【题型】填空题　【知识点】函数　【难度】medium
如图，一次函数$y = -\dfrac{\sqrt{3}}{3}x + 2\sqrt{3}$的图像与$x$轴交于点$A$，与$y$轴交于点$B$，以$M(1,0)$为圆心的$\odot M$与$y$轴相切，点$M$以每秒$2$个单位的速度从$(1,0)$向$x$轴正方向运动，同时$\odot M$的半径以每秒$\dfrac{1}{2}$个单位的速度扩大，当$M$运动了 $\underline{\qquad}$ 秒时，$\odot M$与直线$AB$只有一个公共点．

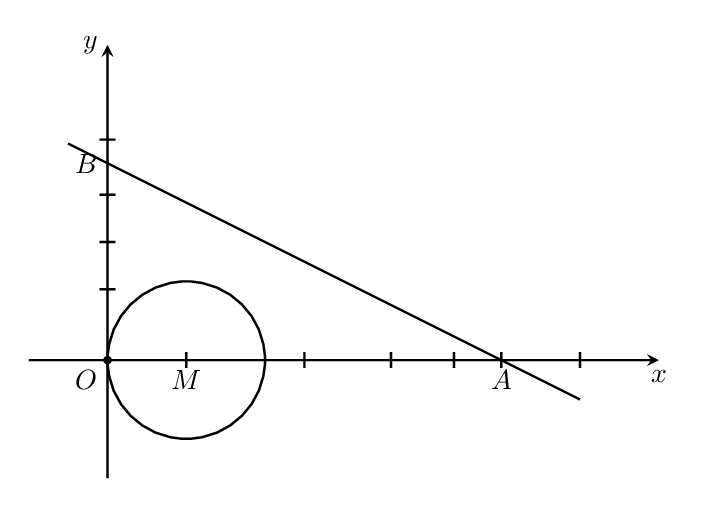
【解答】
\noindent \textbf{【答案】1 或 7}
\vspace{0.5em}
\noindent \textbf{【分析】}本题考查了一次函数与相似三角形及直线与圆的位置关系，以及切线的性质的综合应用。$M$可能在$OA$上，也可能在$OA$的延长线上，因而分两种情况进行讨论。作$M_1C \perp AB$于点$C$，则$\triangle AM_1C \sim \triangle ABO$，根据相似三角形的对应边的比相等，即可得到一个关于$t$的方程，求得$t$的值。
\vspace{0.5em}
\noindent \textbf{【详解】}解：在 $y = -\dfrac{\sqrt{3}}{3}x + 2\sqrt{3}$ 中，令 $x = 0$，则 $y = 2\sqrt{3}$，
\[
\begin{aligned}
&\text{即 }B\text{ 的坐标是 }(0, 2\sqrt{3}), \\
&\text{则 }OB = 2\sqrt{3};
\end{aligned}
\]
令 $y = 0$，得 $-\dfrac{\sqrt{3}}{3}x + 2\sqrt{3} = 0$，
\[
\begin{aligned}
&\text{解得 }x = 6, \\
&\text{则 }A\text{ 的坐标是 }(6, 0), \\
&\therefore OA = 6, \\
&\text{在 Rt } \triangle OAB \text{中，}AB = \sqrt{OA^2 + OB^2} = \sqrt{6^2 + (2\sqrt{3})^2} = 4\sqrt{3},
\end{aligned}
\]
当 $M$ 在线段 $OA$ 上时，如图：作 $M_1C \perp AB$ 于点 $C$。则 $\triangle AM_1C \sim \triangle ABO$，

\vspace{0.5em}
\[
\begin{aligned}
&\therefore \frac{AM_1}{AB} = \frac{M_1C}{OB}, \\
&\text{即 } \frac{5-2t}{4\sqrt{3}} = \frac{1+\frac{1}{2}t}{2\sqrt{3}}, \\
&\text{解得 } t = 1;
\end{aligned}
\]
当 $M$ 在 $OA$ 的延长线上时：如图（2）同理作 $M_2D \perp AB$ 于点 $D$。则 $\triangle AM_2D \sim \triangle ABO$，

\vspace{0.5em}
\[
\begin{aligned}
&\therefore \frac{AM_2}{AB} = \frac{M_2D}{OB}, \\
&\text{即 } \frac{2t+1-6}{4\sqrt{3}} = \frac{1+\frac{1}{2}t}{2\sqrt{3}}, \\
&\text{解得 } t = 7.
\end{aligned}
\]
故答案为：1 或 7。
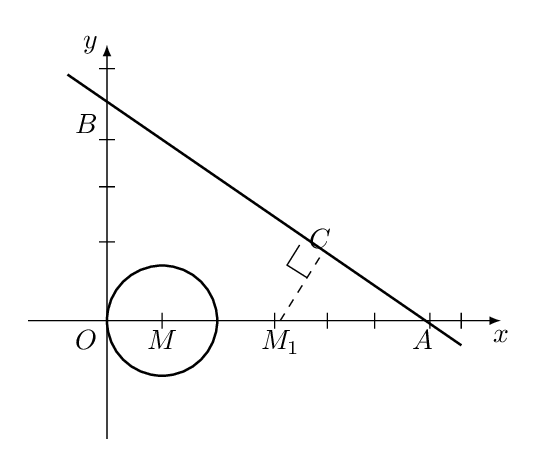
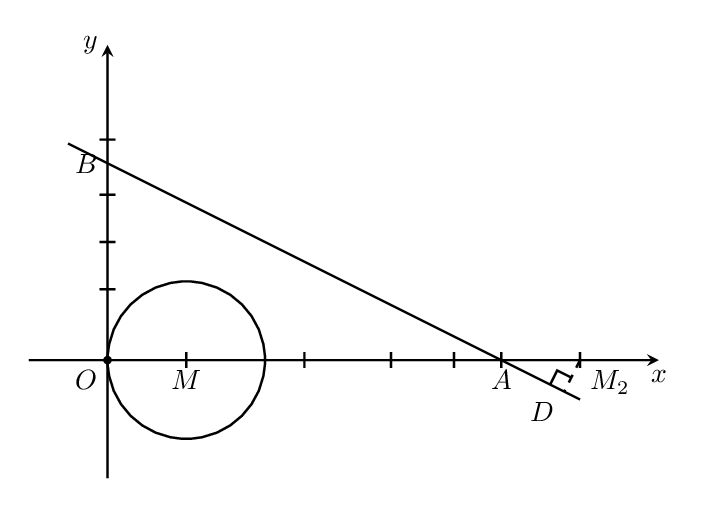